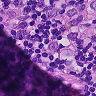
Metastatic tissue present: yes